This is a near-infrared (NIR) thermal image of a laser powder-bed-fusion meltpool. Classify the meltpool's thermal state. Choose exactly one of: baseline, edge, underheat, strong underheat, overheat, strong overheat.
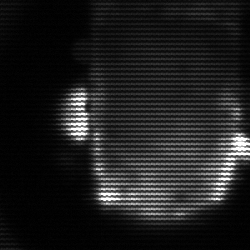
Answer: baseline